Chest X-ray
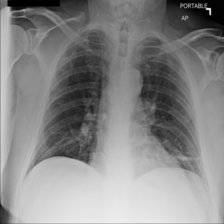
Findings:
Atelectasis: positive
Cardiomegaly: negative
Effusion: negative
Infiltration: negative
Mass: negative
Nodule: negative
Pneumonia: negative
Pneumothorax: negative
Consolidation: negative
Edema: negative
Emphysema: negative
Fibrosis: negative
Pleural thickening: negative
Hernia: negative